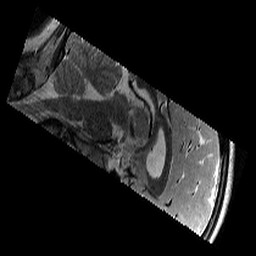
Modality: T2w
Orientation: sagittal
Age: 9
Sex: female
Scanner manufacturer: siemens
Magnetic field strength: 3 T
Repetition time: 9.23 s
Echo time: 0.067 s